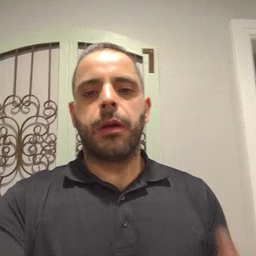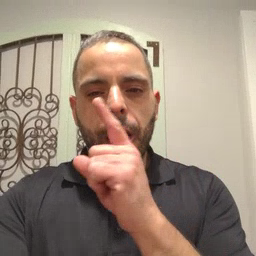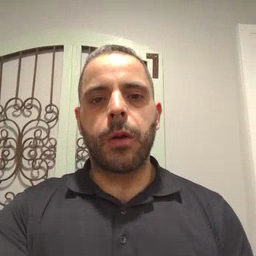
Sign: mouse